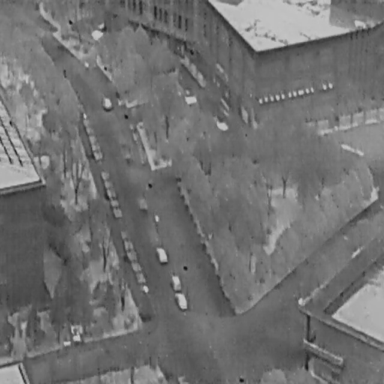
There are four Cars in the infrared image.